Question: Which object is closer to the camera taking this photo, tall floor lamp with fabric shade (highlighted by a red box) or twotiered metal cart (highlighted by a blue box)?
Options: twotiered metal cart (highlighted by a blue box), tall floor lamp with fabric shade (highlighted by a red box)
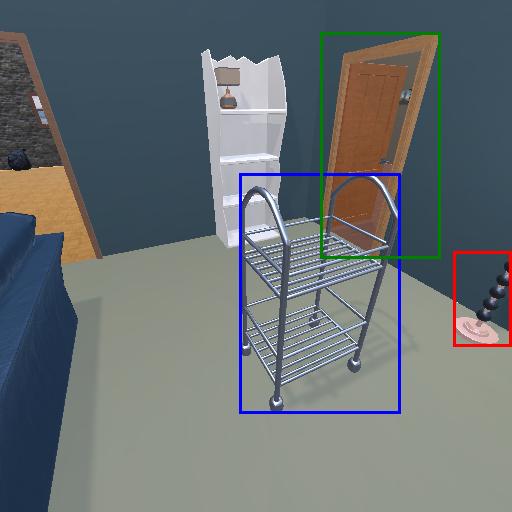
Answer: twotiered metal cart (highlighted by a blue box)